Interaction volume radius: 5 \u00c5
Interaction volume height: 15 \u00c5
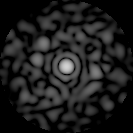
Disorder parameter: 0.7801